Question: im really hoping someone can help me out with this project requirement as im new to JS or rather not advanced with it and i only have today to crack this one and no idea how.
Below is an image iwth how the effect needs to be, starts off from top to bottom, your see how it expands but curved at top and bottom until fully open.
Anyone have any ideas on how i can do this is JS / jQuery (non plugin based) i would be forever greateful if someone could help me on this.

Thanks a bunch
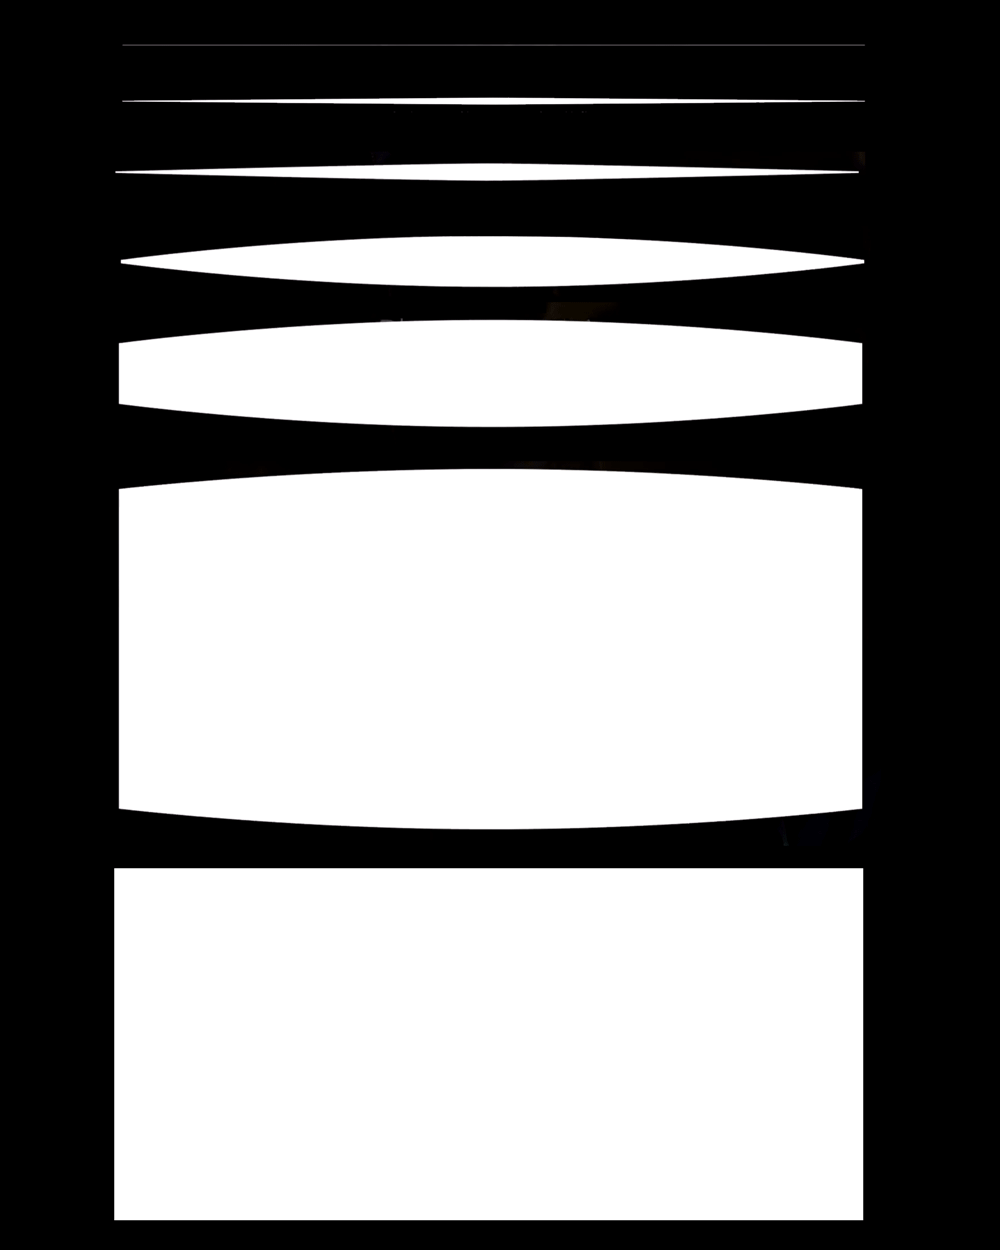
Answer: You can do that without Javascript / jQuery using just CSS3 'border-radius'. However, if you need to fire this up through your existing JS code, then simply wrap the style in a class, and apply that class on some event in your JS code.
Remember that in order to have that elliptical effect you have in your question, the block has to be rectangular and not square, otherwise you will end up in a circle.
'''
div {
margin: 16px;
height: 10px; width: 240px;
background-color: red;
border-radius: 50%;
opacity: 0;
transition: all 2s ease-in;
}
a:focus ~ div {
height: 120px; width: 240px;
border-radius: 0px;
opacity: 1;
}
'''
'''
<a href="#">Click</a>
<div></div>
'''
'''
$("#btn").on("click", function() {
$("#d1").addClass("effect");
});
'''
'''
div {
margin: 16px;
height: 10px; width: 240px;
background-color: red;
border-radius: 50%;
opacity: 0;
transition: all 2s ease-in;
}
div.effect {
height: 120px; width: 240px;
border-radius: 0px;
opacity: 1;
}
'''
'''
<script src="https://ajax.googleapis.com/ajax/libs/jquery/2.1.1/jquery.min.js"></script>
<a id="btn" href="#">Click</a>
<div id="d1"></div>
'''